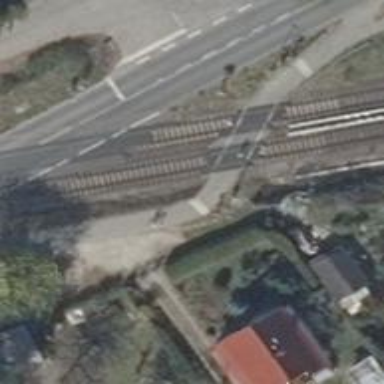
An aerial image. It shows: Railway crossing with full barriers.